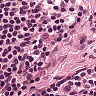
Metastatic tissue present: no